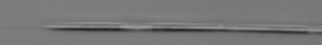
Label: Pseudo-nitzschia